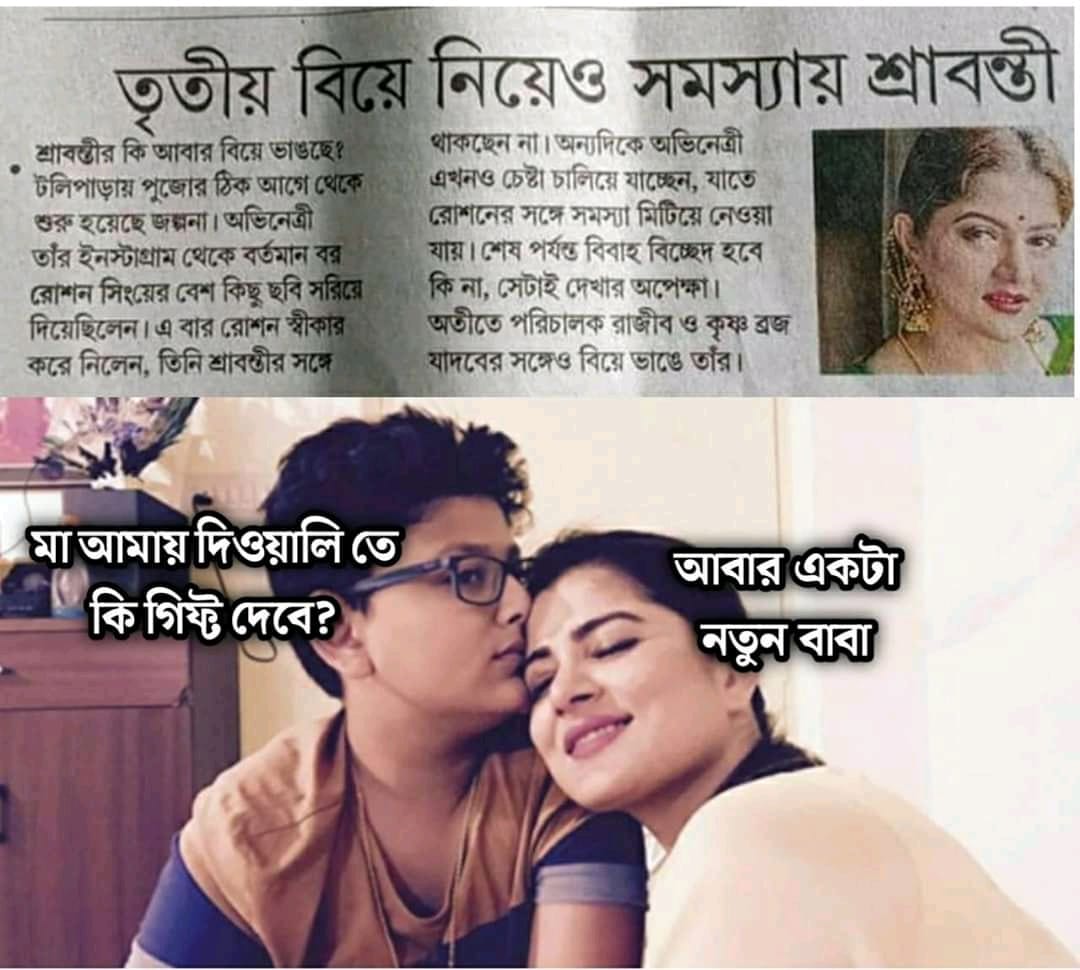
Caption: তৃতীয় বিয়ে নিয়েও   মা আমায় দিওয়ালি তে কি গিফট দেবে ?    আবার একটা নতুন বাবা
Label: hate